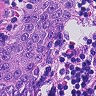
Metastatic tissue present: yes